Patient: sex F, age 66
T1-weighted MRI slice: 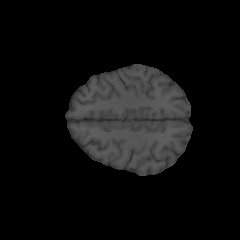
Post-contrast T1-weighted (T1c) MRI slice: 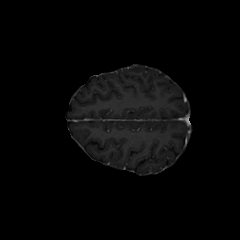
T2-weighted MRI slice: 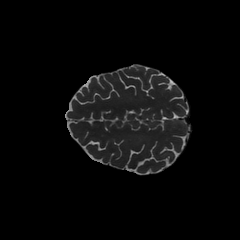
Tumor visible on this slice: no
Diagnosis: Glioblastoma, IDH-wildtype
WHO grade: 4